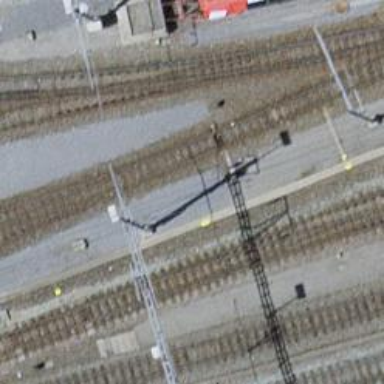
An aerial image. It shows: Railway switch.